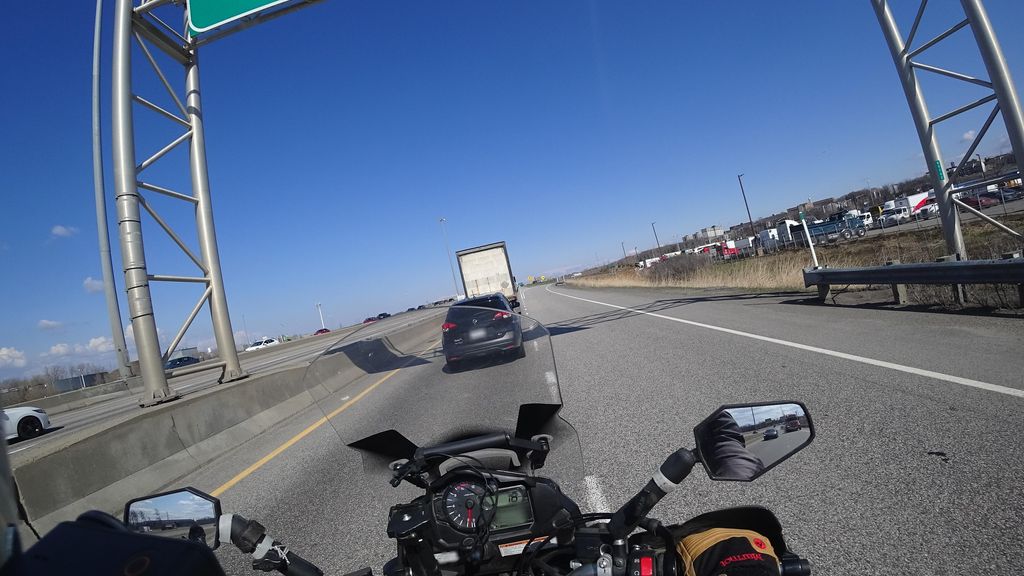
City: quebec_city